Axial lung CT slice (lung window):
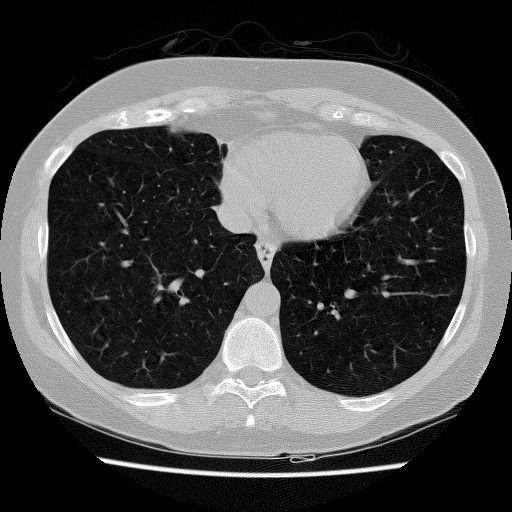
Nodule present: no